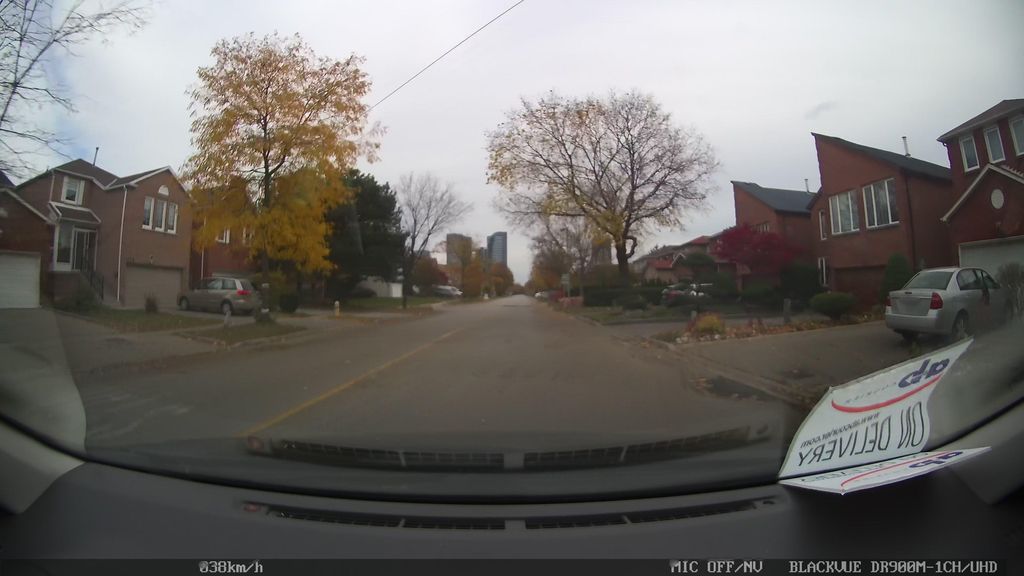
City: toronto